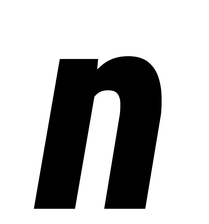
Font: Roboto-Italic_Condensed_ExtraBold_Italic